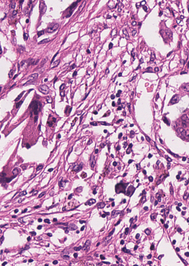
Tumor epithelial tissue: yes
Tumor-associated stroma tissue: yes
Normal tissue: no